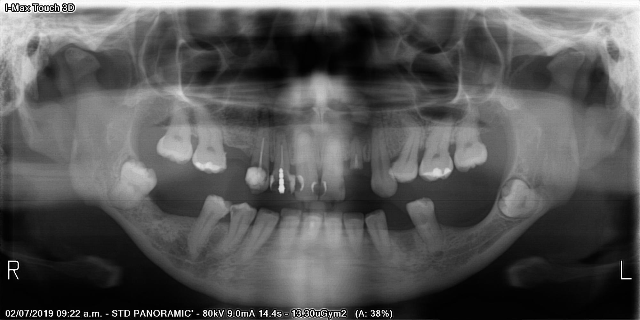
adult